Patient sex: M
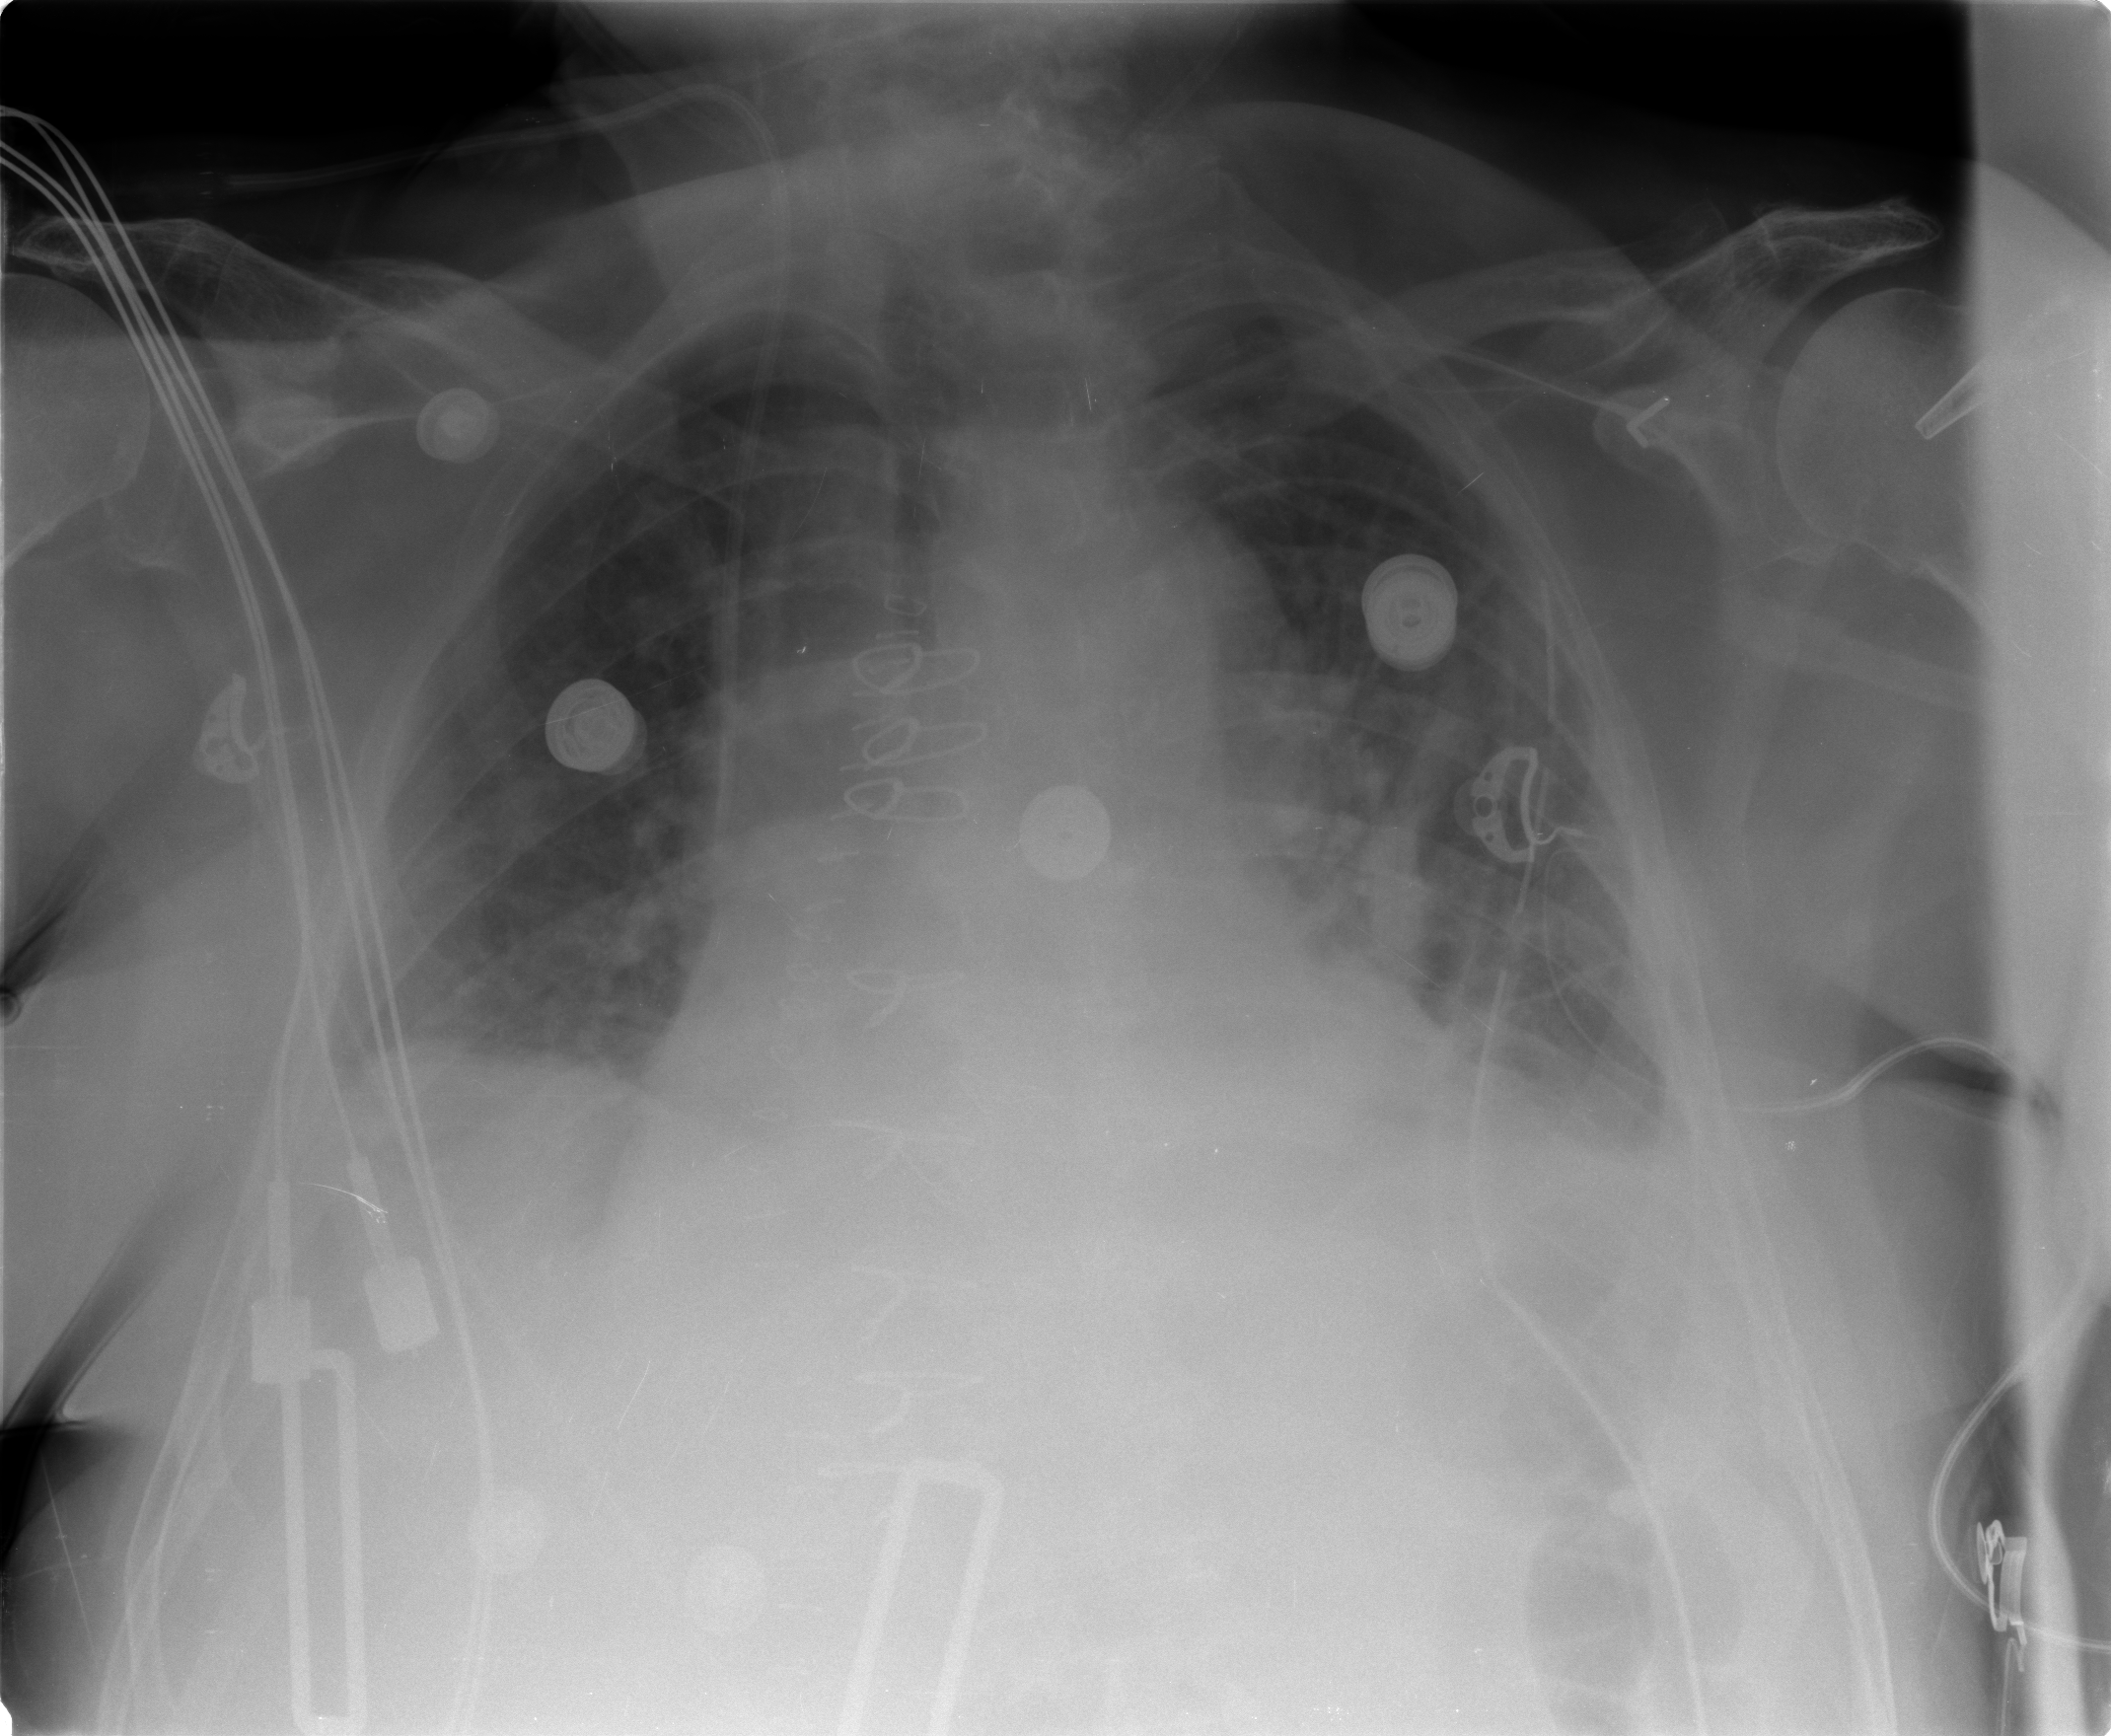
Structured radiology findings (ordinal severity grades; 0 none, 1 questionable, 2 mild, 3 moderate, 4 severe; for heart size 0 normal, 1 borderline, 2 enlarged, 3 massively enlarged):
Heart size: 2
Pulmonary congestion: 2
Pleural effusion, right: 2
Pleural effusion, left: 2
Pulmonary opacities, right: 0
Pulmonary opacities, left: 1
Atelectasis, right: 2
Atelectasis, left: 2